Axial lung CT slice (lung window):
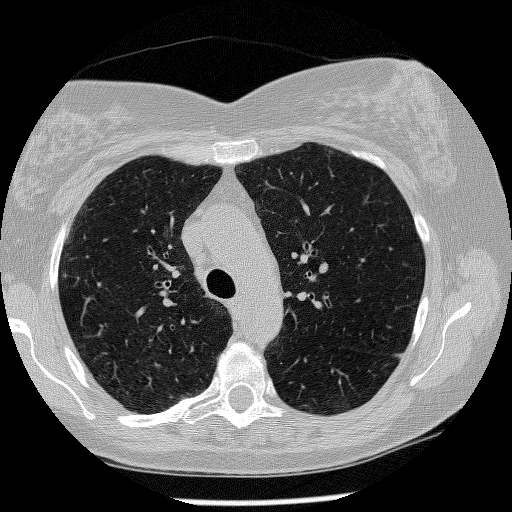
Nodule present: no